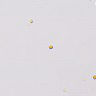
Metastatic tissue present: no